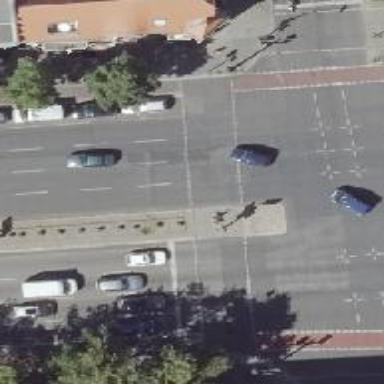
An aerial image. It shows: Footway that serves as traffic island.